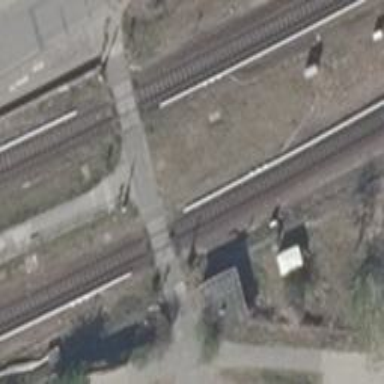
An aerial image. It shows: Level railway crossing equipped with lights and saltire barriers.